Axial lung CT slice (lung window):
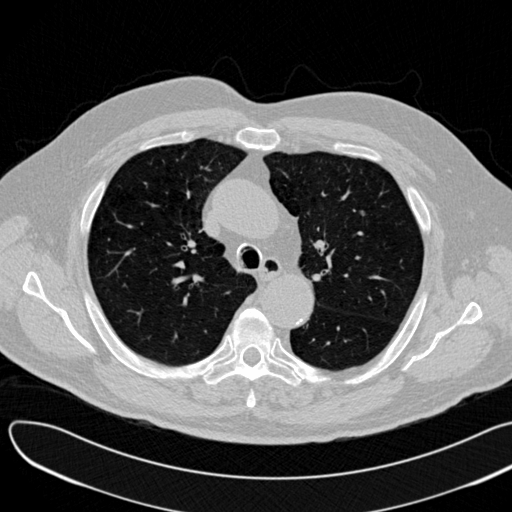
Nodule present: no